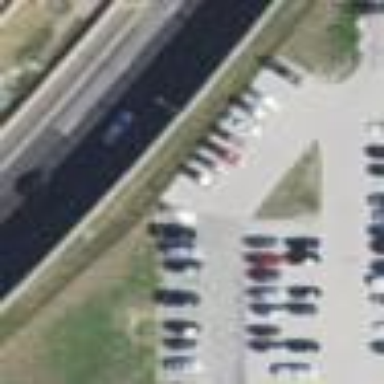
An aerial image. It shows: Road serving as parking aisle.